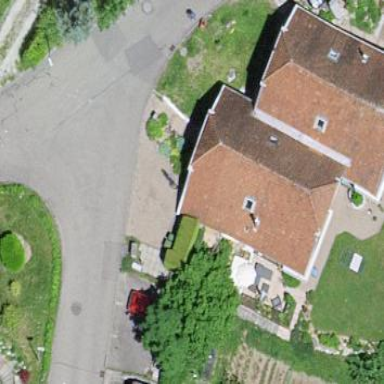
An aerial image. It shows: Residential building.